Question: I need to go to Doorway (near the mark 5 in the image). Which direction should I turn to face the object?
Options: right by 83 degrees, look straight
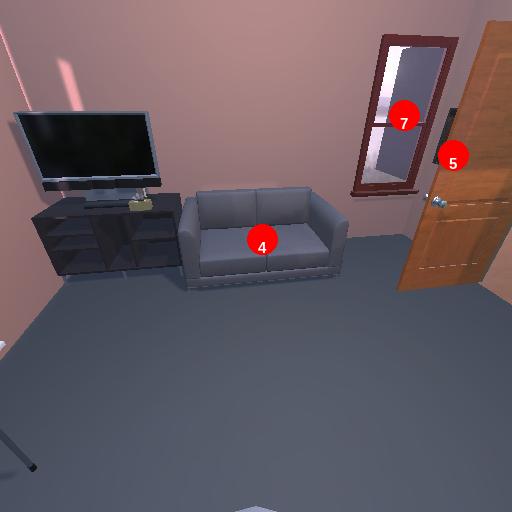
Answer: right by 83 degrees